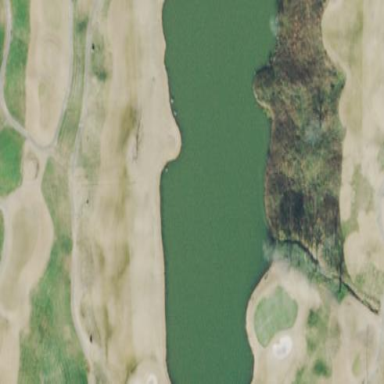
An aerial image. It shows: Water hazard on golf course.